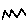
Label: zigzag